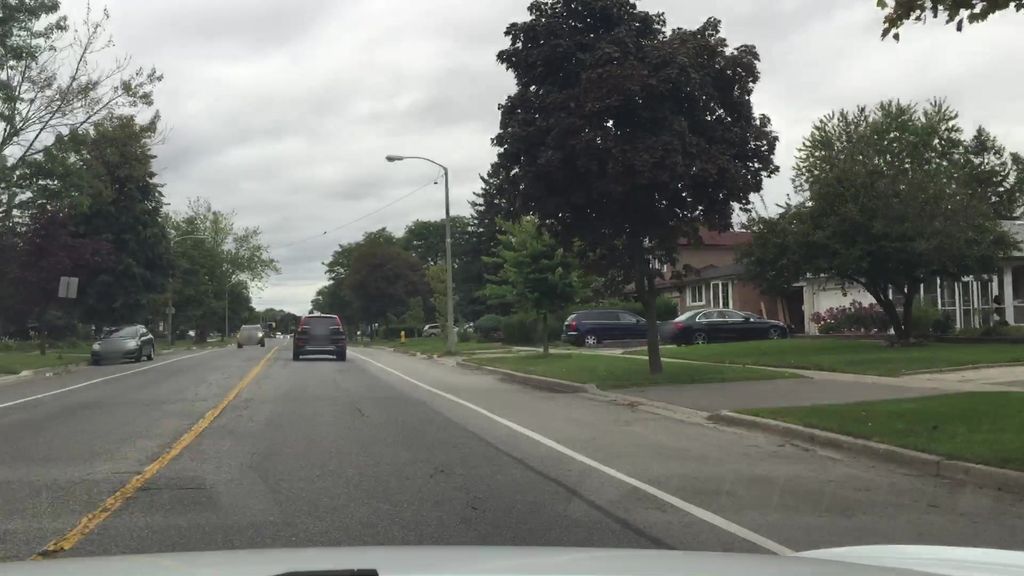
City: toronto